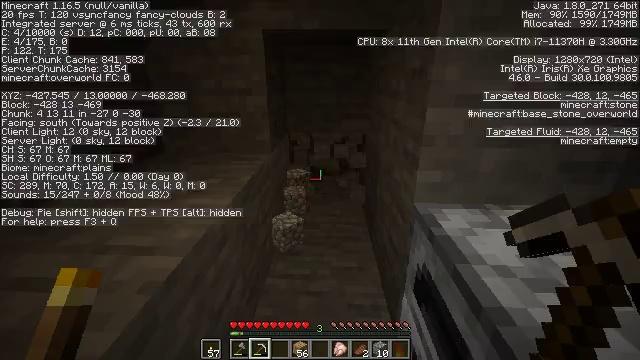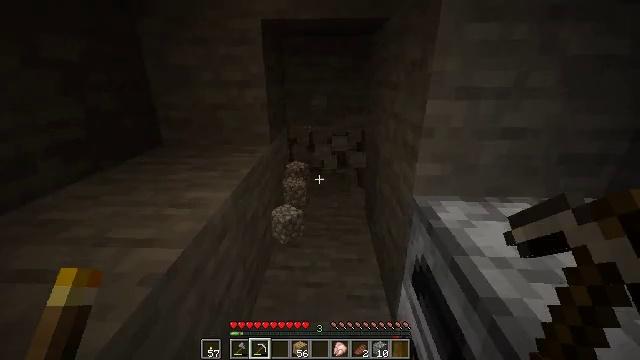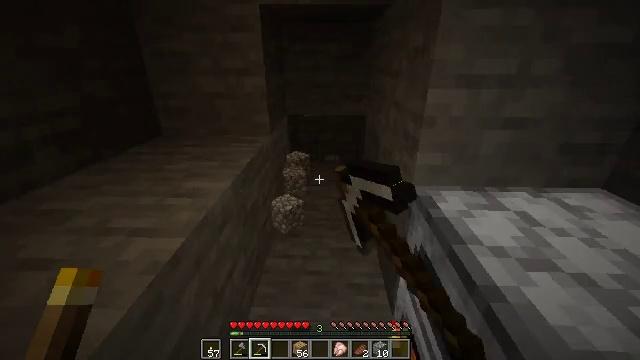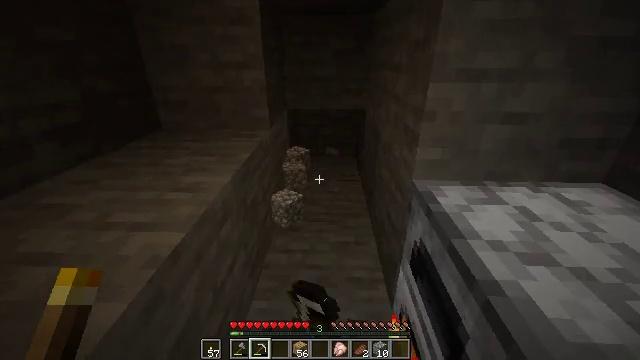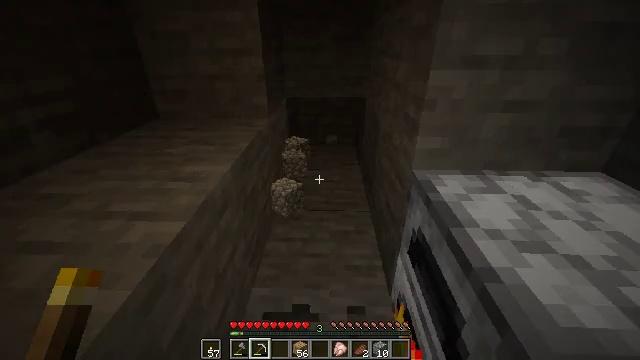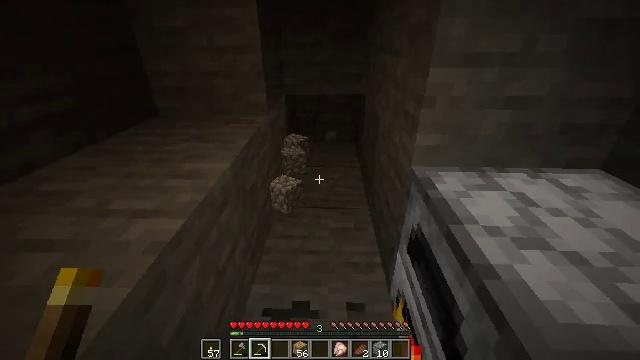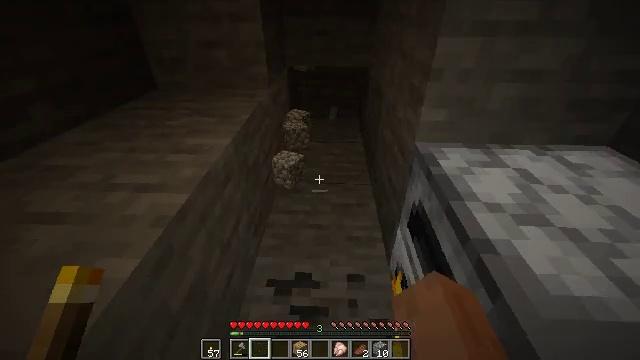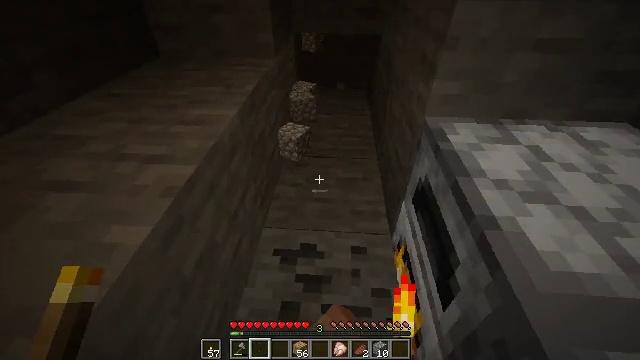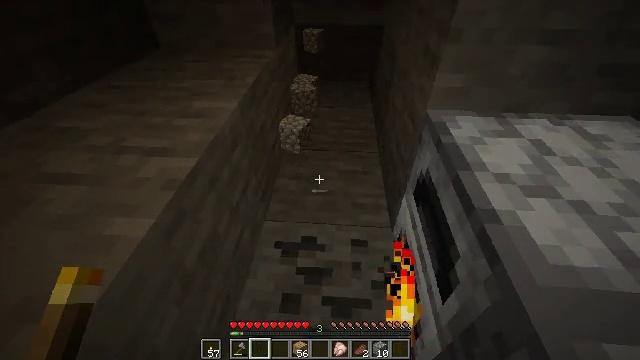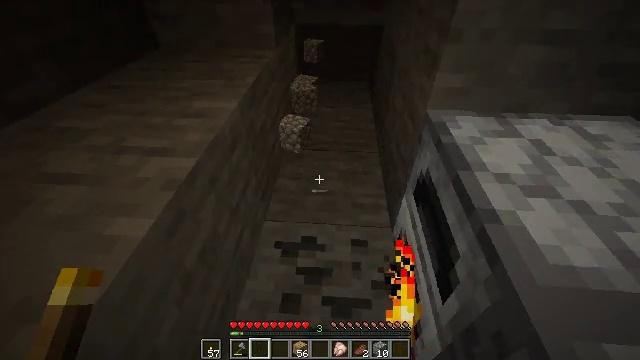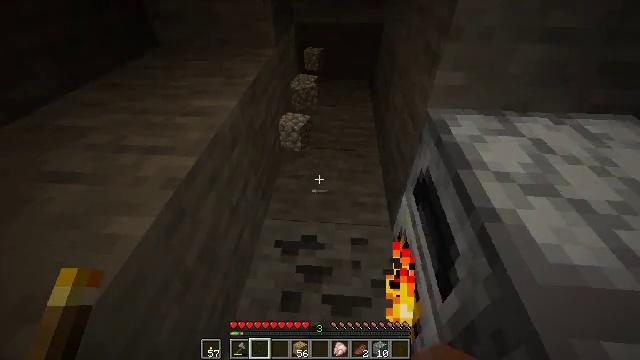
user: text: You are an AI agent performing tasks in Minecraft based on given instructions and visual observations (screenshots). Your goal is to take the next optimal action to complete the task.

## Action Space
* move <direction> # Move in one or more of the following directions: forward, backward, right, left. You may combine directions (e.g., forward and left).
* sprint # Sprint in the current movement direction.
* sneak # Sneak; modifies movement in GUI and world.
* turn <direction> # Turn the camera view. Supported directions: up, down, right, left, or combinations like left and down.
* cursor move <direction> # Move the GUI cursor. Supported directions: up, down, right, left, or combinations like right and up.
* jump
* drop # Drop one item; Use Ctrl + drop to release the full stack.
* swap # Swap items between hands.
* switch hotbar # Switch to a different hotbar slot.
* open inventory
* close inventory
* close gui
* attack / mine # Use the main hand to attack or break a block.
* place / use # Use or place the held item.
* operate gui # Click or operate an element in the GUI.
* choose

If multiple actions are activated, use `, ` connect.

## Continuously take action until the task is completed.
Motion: motion action
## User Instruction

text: Drop an iron pickaxe.
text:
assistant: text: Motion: turn down, attack / mine
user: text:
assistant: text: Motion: turn down, attack / mine
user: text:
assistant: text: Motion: turn down, attack / mine
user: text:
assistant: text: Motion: turn down, attack / mine
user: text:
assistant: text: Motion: attack / mine
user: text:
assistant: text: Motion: turn down, attack / mine, drop
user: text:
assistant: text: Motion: turn left and down, attack / mine, drop
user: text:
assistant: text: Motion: turn down, attack / mine, drop
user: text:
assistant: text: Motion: attack / mine, drop
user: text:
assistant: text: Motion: attack / mine
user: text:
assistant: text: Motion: attack / mine